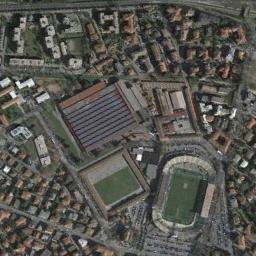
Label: stadium